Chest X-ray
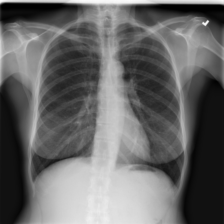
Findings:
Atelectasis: negative
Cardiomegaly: negative
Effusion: negative
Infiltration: negative
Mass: negative
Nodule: negative
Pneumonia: negative
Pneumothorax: negative
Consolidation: negative
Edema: negative
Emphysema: negative
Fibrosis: negative
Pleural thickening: negative
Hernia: negative